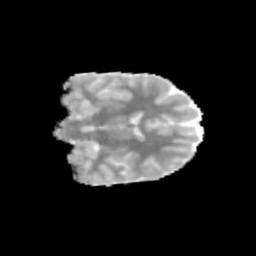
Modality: MD
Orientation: coronal
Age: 10
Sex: male
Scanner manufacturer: siemens
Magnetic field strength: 3 T
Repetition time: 3.8 s
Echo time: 0.07 s